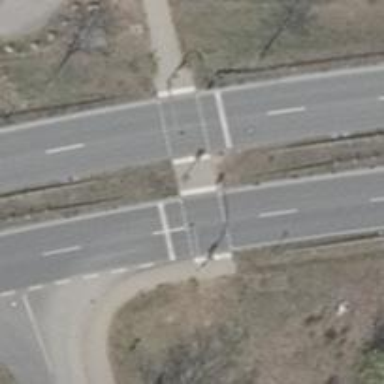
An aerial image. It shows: Footway crossing with island.